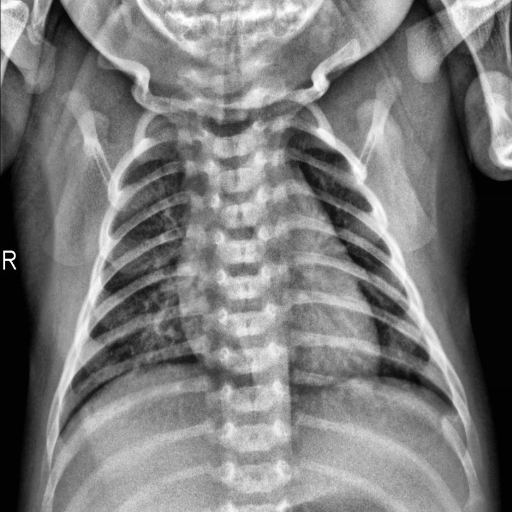
Finding: NORMAL